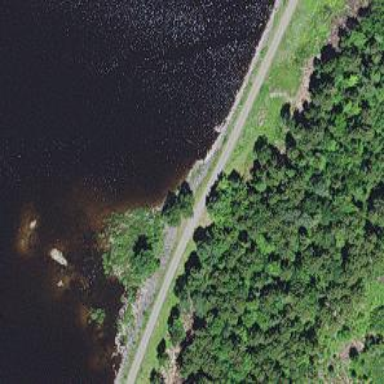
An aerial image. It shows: Dam across waterway.